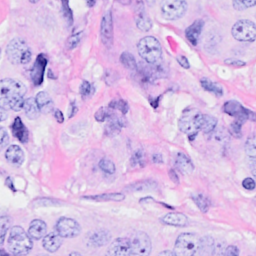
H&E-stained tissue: Breast